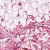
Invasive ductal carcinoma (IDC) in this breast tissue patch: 0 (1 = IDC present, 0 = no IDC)